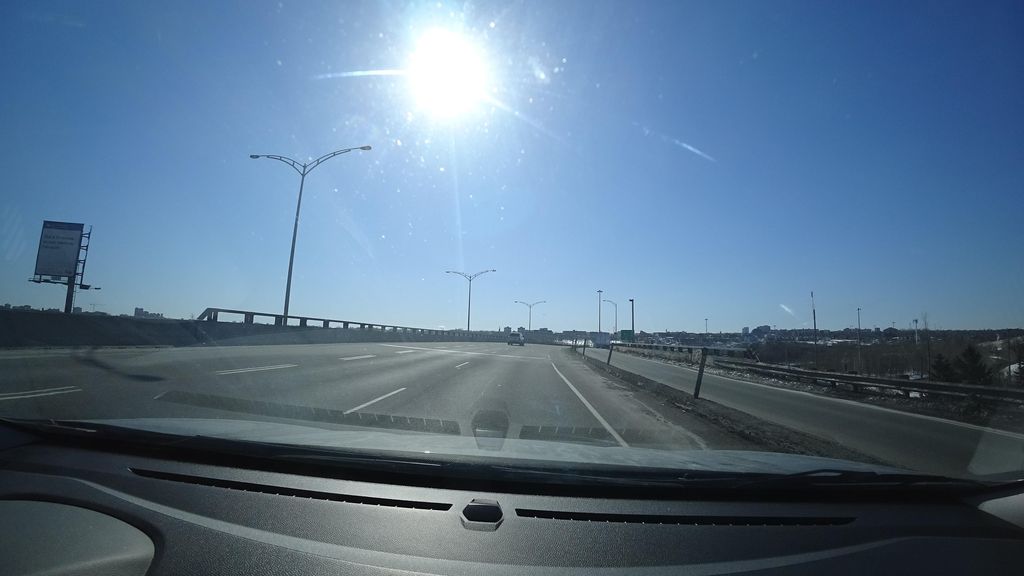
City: quebec_city